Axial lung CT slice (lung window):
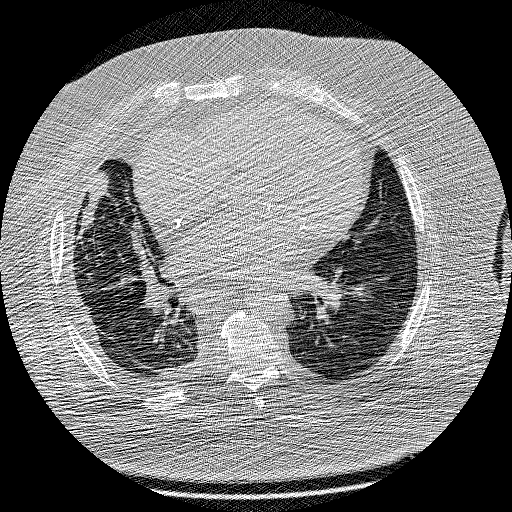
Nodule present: no